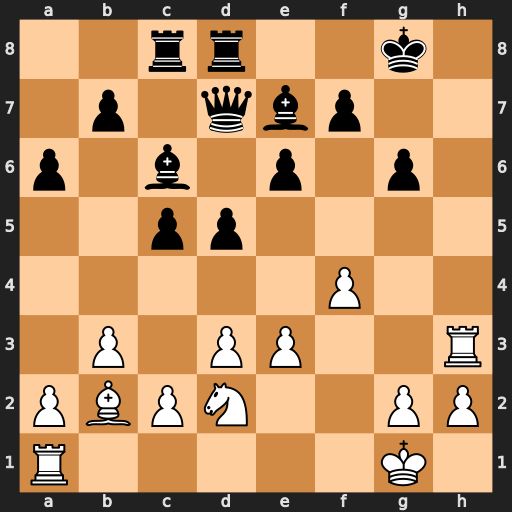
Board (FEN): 2rr2k1/1p1qbp2/p1b1p1p1/2pp4/5P2/1P1PP2R/PBPN2PP/R5K1
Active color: w
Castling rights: -
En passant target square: -
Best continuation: Rh8#